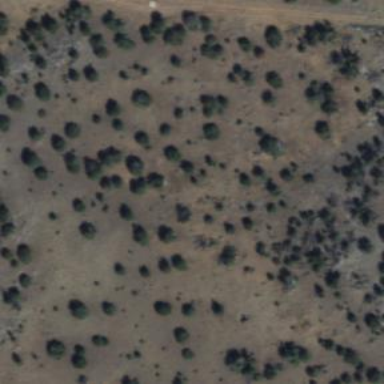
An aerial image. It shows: Patch of scrub vegetation.